Field crop: maize
Growth stage: 1
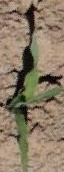
Species: maize